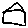
Label: house